Question: Hello everybody right now I'm trying to getting grey value for every pixel in an image
what I mean with grey value is the white or black level from an image let's say 0 for white and 1 for black. for an example for this image

the value I want will be like
'''
0 0 0 0 0 0
0 1 1 1 0 0
0 0 1 1 0 0
0 0 1 1 0 0
0 0 1 1 0 0
0 0 1 1 0 0
0 0 1 1 0 0
0 0 0 0 0 0
'''
is this possible? if yes how to do it with OpenCV in C? or if it's impossible with OpenCV is there any other library that can do this?
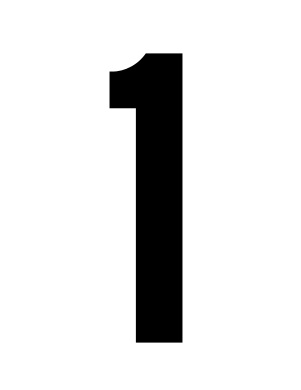
Answer: What you ask is certainly possible but it can be done depends on a lot of things. If you use C++, on SO we generally expect you to use the C++ interface which means you have a 'cv::Mat' object and loaded the image with something like this: (using namespace cv)
'''
#include <opencv2/core/core.hpp>
Mat mat_gray = imread(path, CV_LOAD_IMAGE_GRAYSCALE);
'''
or by
'''
Mat mat = imread(path); // and assuming it was originally a color image...
Mat mat_gray;
cvtColor(mat, mat_gray, CV_BGR2GRAY); //...convert it to grayscale.
'''
Now, if you just want to access pixel values one-by-one, you use '_Tp& mat.at<_Tp>(int x,int y);'. That is:
'''
for(int x=0; x<mat_gray.rows; ++x)
for(int y=0; y<mat_gray.cols; ++y)
mat_gray.at<uchar>(x,y); // if mat.type == CV_8U
'''
You can <URL>, which you should use in place of uchar if the mat.type is other than CV_8U.
As for the interface, you can check <URL>. But if you use C++, you should definitely use the C++ interface.